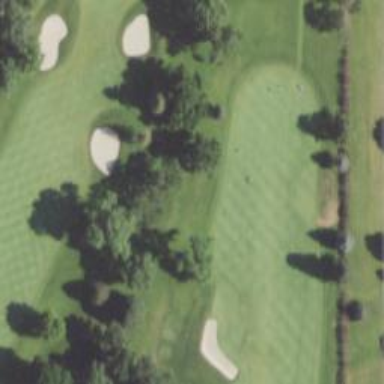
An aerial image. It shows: Golf fairway surrounded by grass.